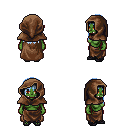
a pixel art fantasy rpg character, female body template, orc, green skin, brown cape, robe skirt, white cyan unkempt hairstyle, cloth hood, ghillies, four views (front, back, left, right), 2x2 character sprite sheet, small pixel art, hard edges, no anti-aliasing